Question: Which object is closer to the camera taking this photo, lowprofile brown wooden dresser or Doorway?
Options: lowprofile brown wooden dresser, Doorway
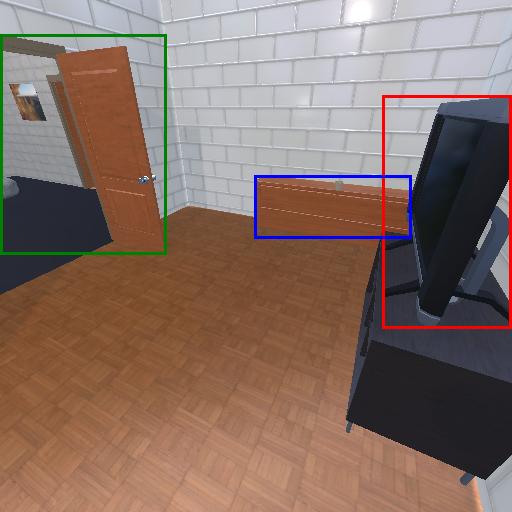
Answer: lowprofile brown wooden dresser